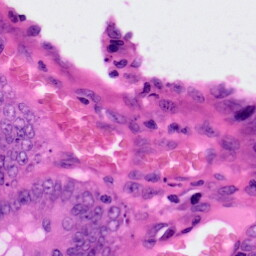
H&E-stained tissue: Colon